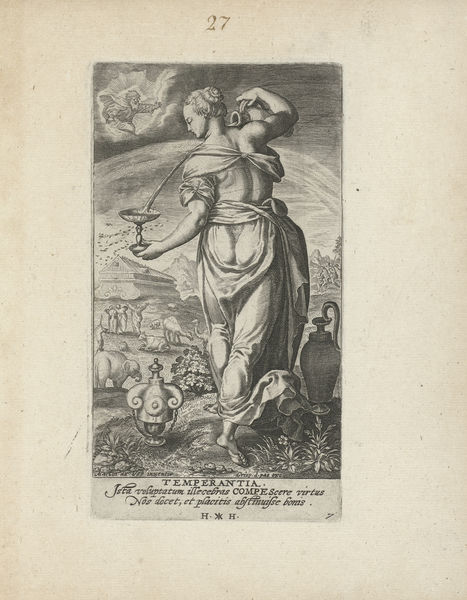
Titel: Matigheid
Künstler: Crispijn van de (I) Passe
Standort: Amsterdam
Institution: Rijksmuseum
Schlagwörter: frau, woman, graphic